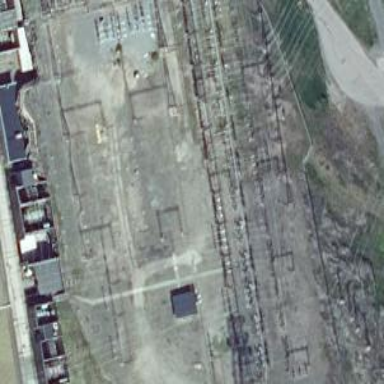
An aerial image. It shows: Switchgear for power distribution.